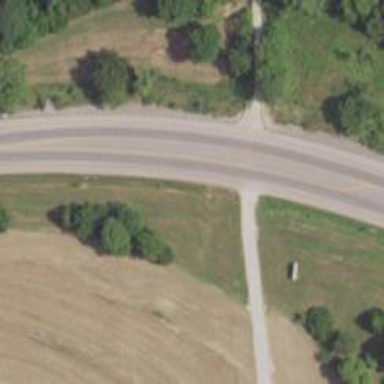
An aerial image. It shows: Asphalt road classified as trunk highway.